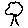
Label: tree